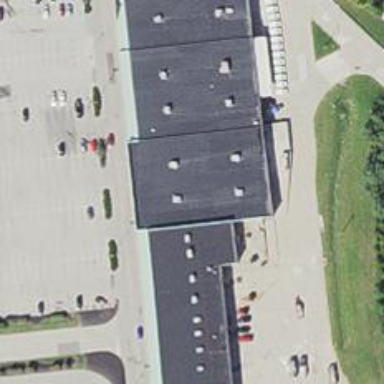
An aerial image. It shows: Fitness centre on leisure land.